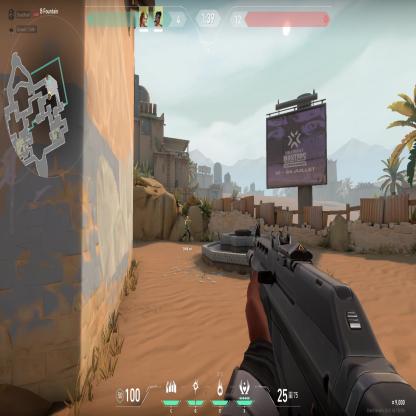
Label: teammate